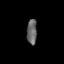
Tissue: lung
Cell type: Fibroblasts
Senescence score: 0.6695
Nuclear area (px): 251
Mean DAPI intensity: 100.657